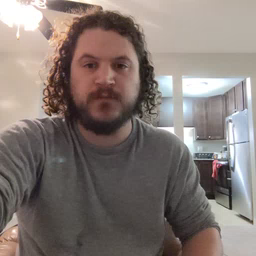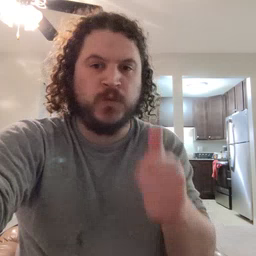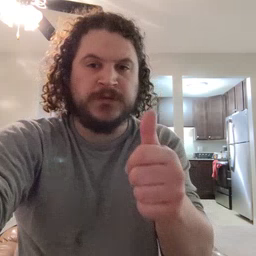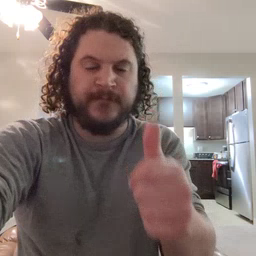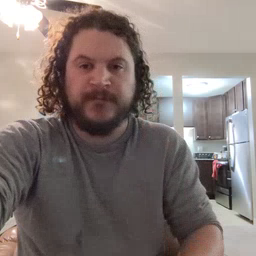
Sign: yourself